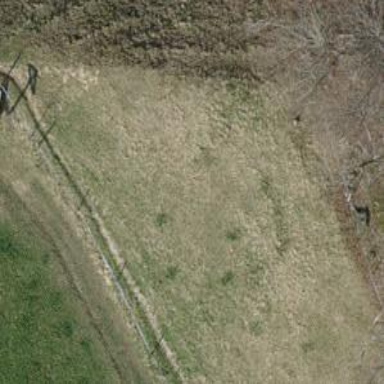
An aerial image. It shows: Brown bench.